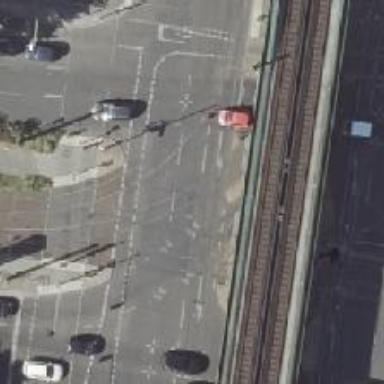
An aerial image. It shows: Railway crossing.